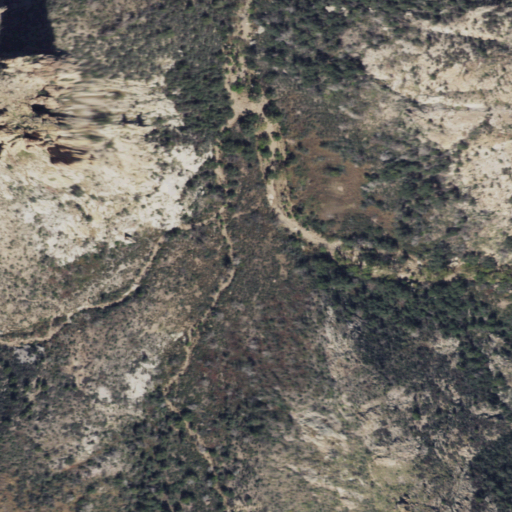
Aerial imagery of depression(s) in Arizona named Angel Basin containing grassland, shrub, and herbaceous wetlands